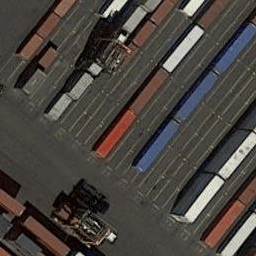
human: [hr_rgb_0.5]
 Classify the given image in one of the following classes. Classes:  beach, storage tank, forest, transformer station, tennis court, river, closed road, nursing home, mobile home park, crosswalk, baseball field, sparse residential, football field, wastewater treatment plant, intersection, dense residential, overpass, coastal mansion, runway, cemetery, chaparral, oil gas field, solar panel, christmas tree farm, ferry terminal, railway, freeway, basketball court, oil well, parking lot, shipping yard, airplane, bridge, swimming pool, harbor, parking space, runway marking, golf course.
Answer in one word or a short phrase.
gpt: shipping yard